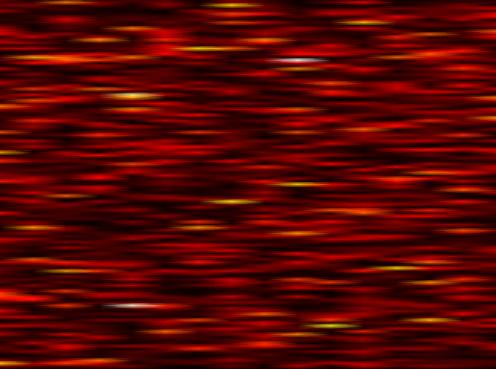
Label: OFDM